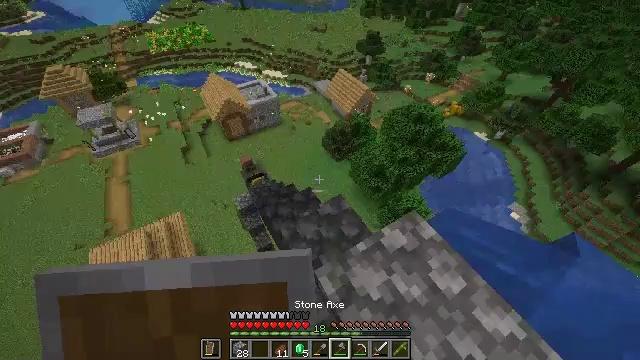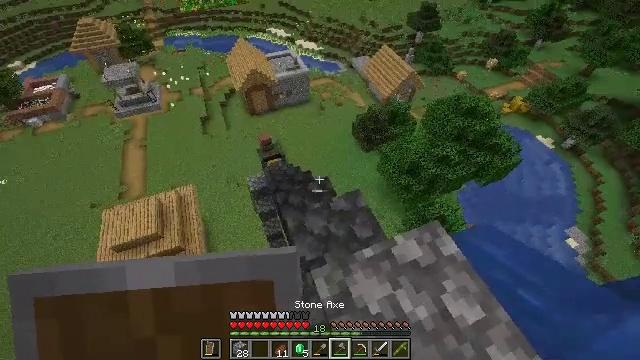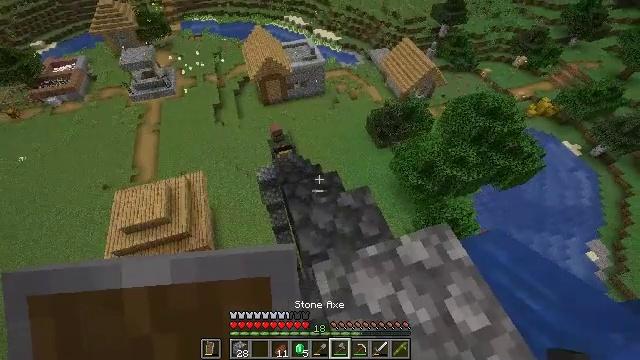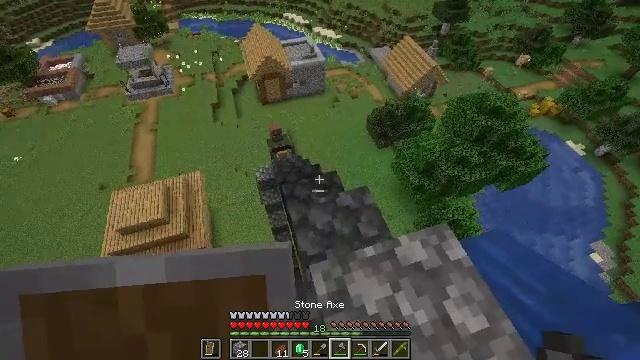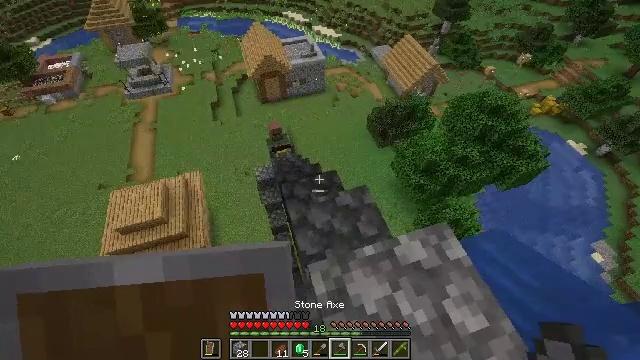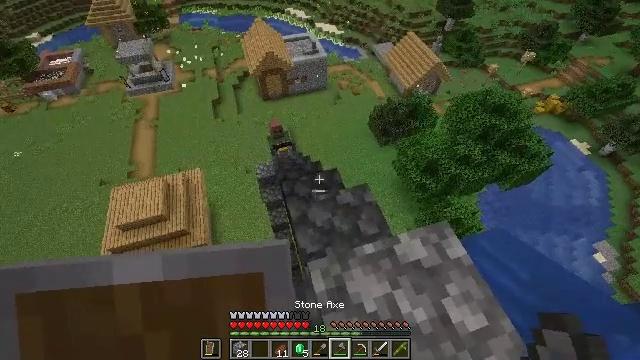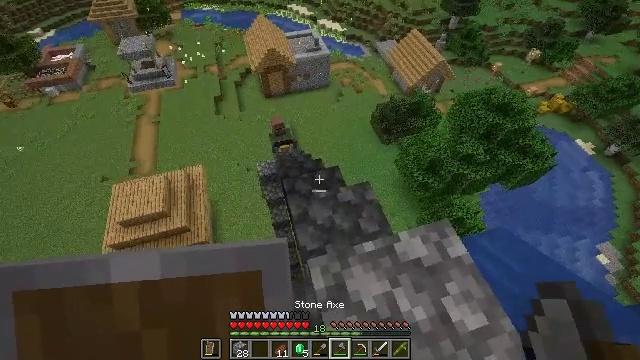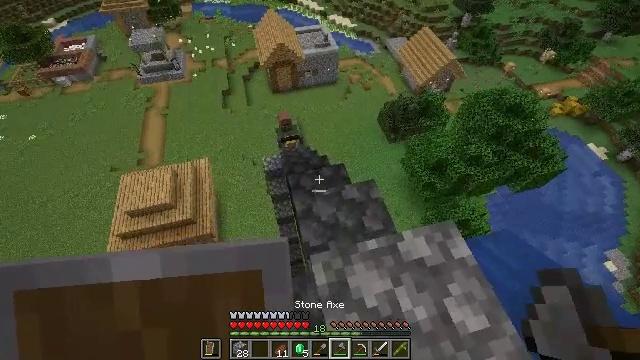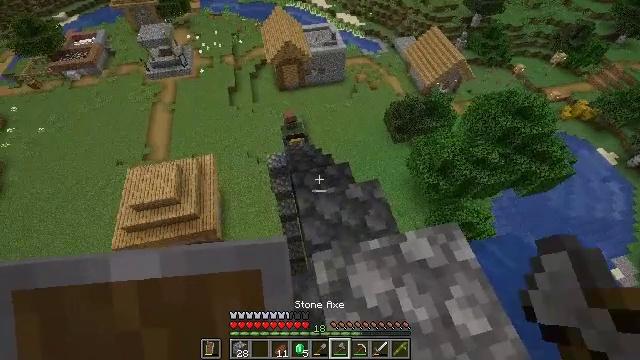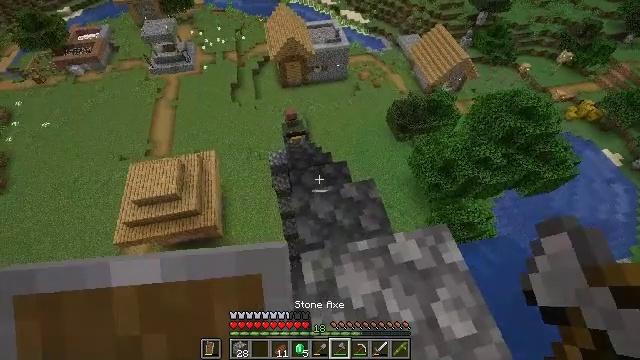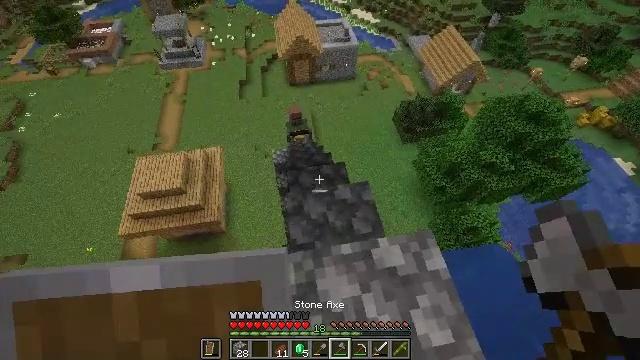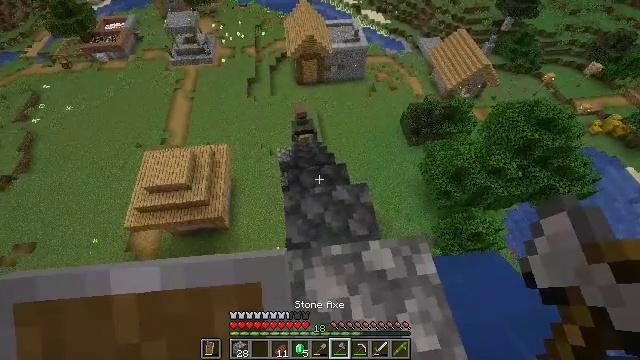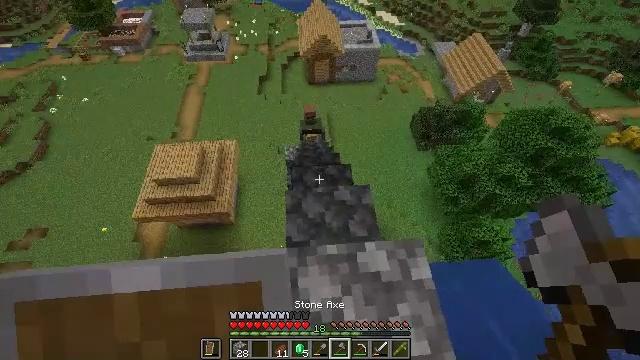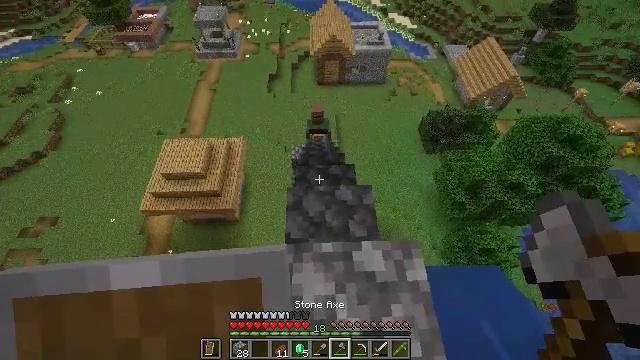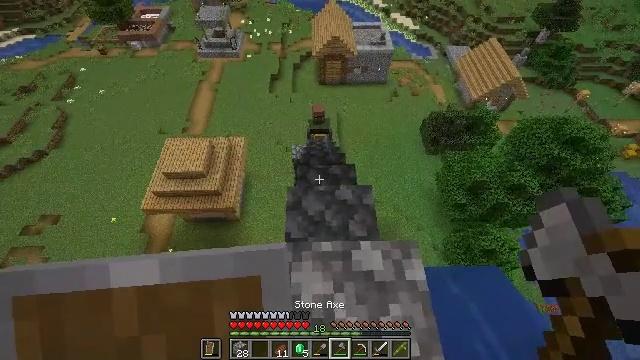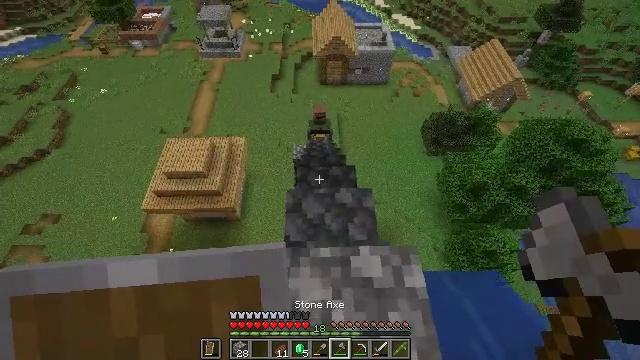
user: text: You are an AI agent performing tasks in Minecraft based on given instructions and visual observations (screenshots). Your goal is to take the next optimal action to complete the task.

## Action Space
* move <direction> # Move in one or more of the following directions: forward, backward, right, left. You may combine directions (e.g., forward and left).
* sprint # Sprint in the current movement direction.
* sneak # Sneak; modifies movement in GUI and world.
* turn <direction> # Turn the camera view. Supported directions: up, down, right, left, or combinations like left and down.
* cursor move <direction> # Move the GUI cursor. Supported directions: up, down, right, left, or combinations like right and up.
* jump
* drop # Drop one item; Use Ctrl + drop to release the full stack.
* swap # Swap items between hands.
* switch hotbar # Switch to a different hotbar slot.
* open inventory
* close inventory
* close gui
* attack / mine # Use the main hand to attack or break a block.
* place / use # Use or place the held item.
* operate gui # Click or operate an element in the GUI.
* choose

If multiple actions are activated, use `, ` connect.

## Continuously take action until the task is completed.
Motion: motion action
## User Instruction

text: Hunt the villager.
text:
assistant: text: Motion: turn left and down
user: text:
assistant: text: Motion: turn left and down
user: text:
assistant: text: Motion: no_op
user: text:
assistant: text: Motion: no_op
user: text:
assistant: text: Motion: no_op
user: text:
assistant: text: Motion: no_op
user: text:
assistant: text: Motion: turn left
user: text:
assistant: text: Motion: turn left
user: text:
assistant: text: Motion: move right
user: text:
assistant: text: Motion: move right, turn left
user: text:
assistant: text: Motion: turn left
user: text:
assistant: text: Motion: turn left
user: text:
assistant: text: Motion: turn left
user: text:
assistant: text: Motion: no_op
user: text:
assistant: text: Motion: move forward
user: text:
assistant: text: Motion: move forward
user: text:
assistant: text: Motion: move forward
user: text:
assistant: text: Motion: move forward
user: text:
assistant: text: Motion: move forward
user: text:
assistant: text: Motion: move forward
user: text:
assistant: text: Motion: move forward
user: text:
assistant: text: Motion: move forward
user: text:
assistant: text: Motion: move forward
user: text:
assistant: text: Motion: move forward
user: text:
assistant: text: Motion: move forward
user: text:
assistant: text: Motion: move forward
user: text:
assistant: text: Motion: move forward
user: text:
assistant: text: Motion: move forward
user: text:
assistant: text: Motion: move forward
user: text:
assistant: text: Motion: move forward